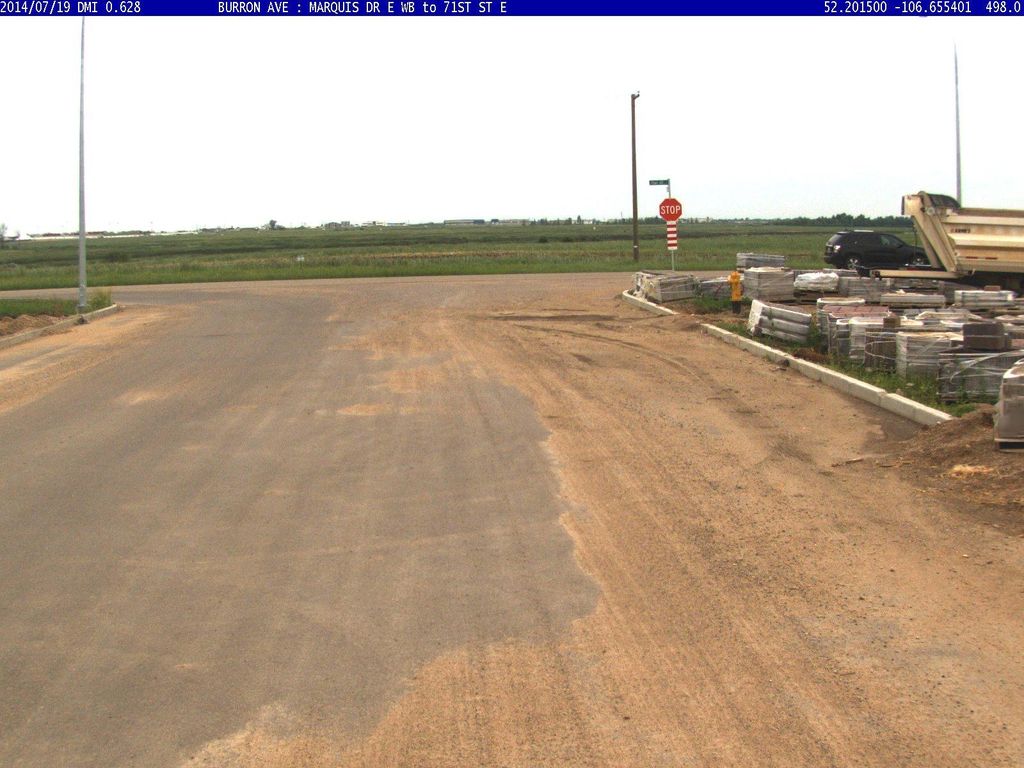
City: saskatoon